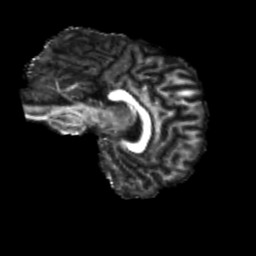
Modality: FA
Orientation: sagittal
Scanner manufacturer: siemens
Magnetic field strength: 3 T
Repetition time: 4 s
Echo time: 0.0594 s